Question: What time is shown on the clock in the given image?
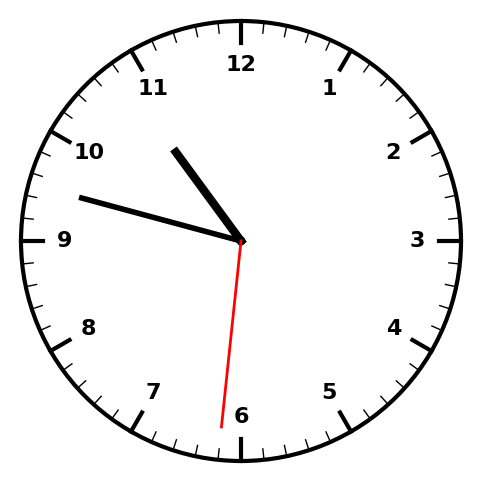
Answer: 10:47:31